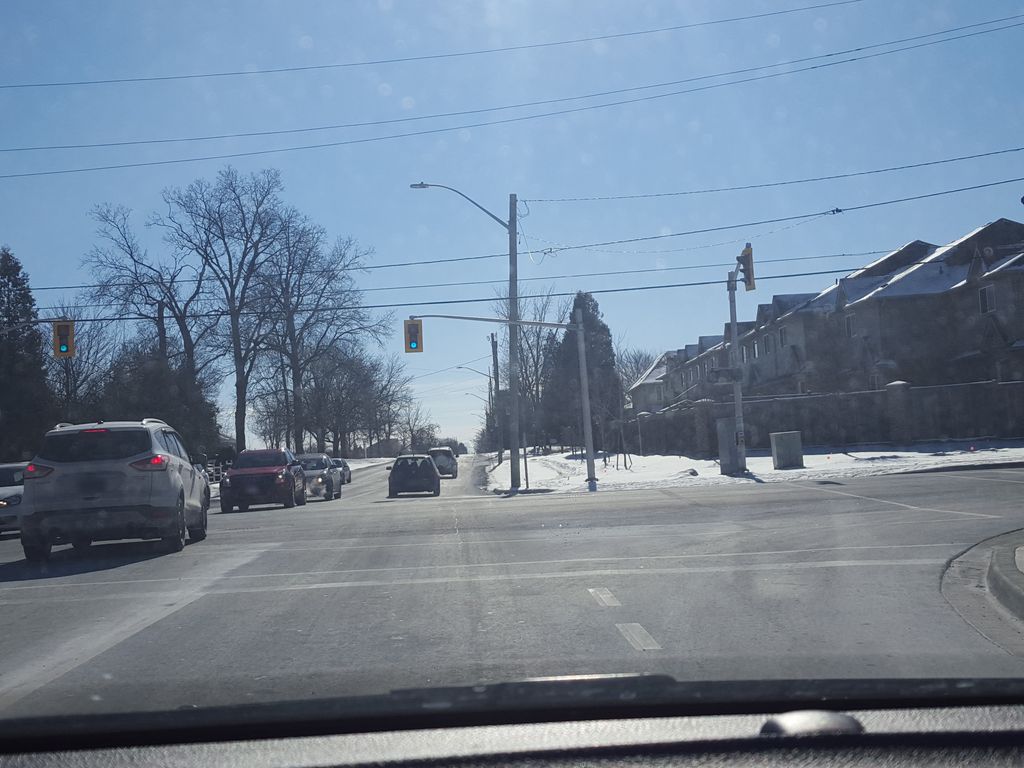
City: hamilton